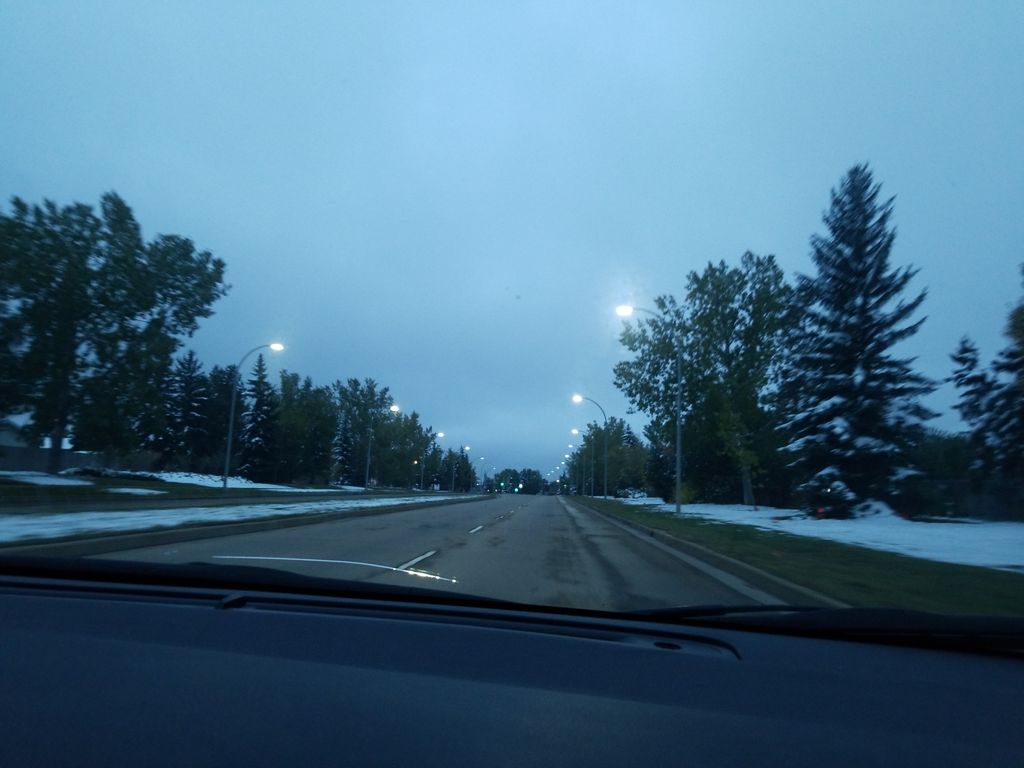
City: edmonton